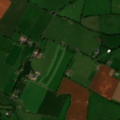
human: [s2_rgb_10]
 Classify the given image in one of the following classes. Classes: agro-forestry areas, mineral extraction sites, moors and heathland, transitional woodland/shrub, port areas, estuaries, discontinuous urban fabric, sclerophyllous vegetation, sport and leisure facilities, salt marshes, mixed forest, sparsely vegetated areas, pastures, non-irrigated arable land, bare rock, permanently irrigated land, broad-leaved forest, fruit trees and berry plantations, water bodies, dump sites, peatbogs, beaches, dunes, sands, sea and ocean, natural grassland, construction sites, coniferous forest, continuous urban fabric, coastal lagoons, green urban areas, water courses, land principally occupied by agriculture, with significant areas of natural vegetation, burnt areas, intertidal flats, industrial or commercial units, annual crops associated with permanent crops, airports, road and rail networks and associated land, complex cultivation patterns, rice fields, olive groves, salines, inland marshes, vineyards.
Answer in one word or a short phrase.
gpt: non-irrigated arable land, pastures